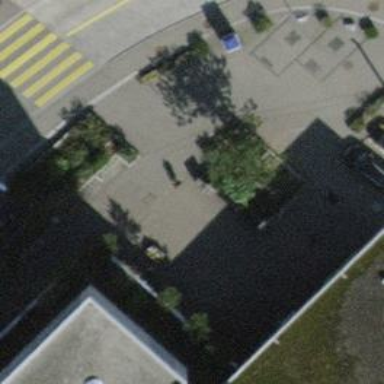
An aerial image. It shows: Bench.